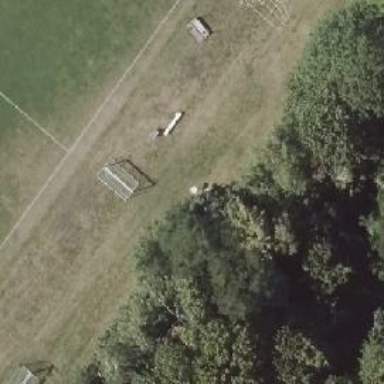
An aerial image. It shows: Disc golf hole.